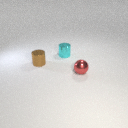
small red metal sphere to the right of small brown metal cylinder